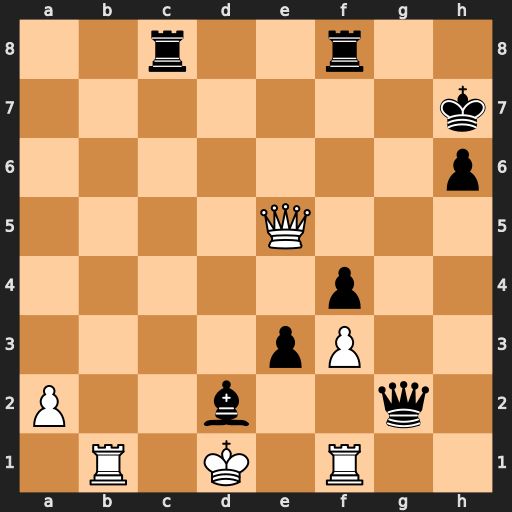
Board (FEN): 2r2r2/7k/7p/4Q3/5p2/4pP2/P2b2q1/1R1K1R2
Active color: w
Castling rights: -
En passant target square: -
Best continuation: Rb7+ Rf7 Qf5+ Kh8 Qxc8+